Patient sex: M
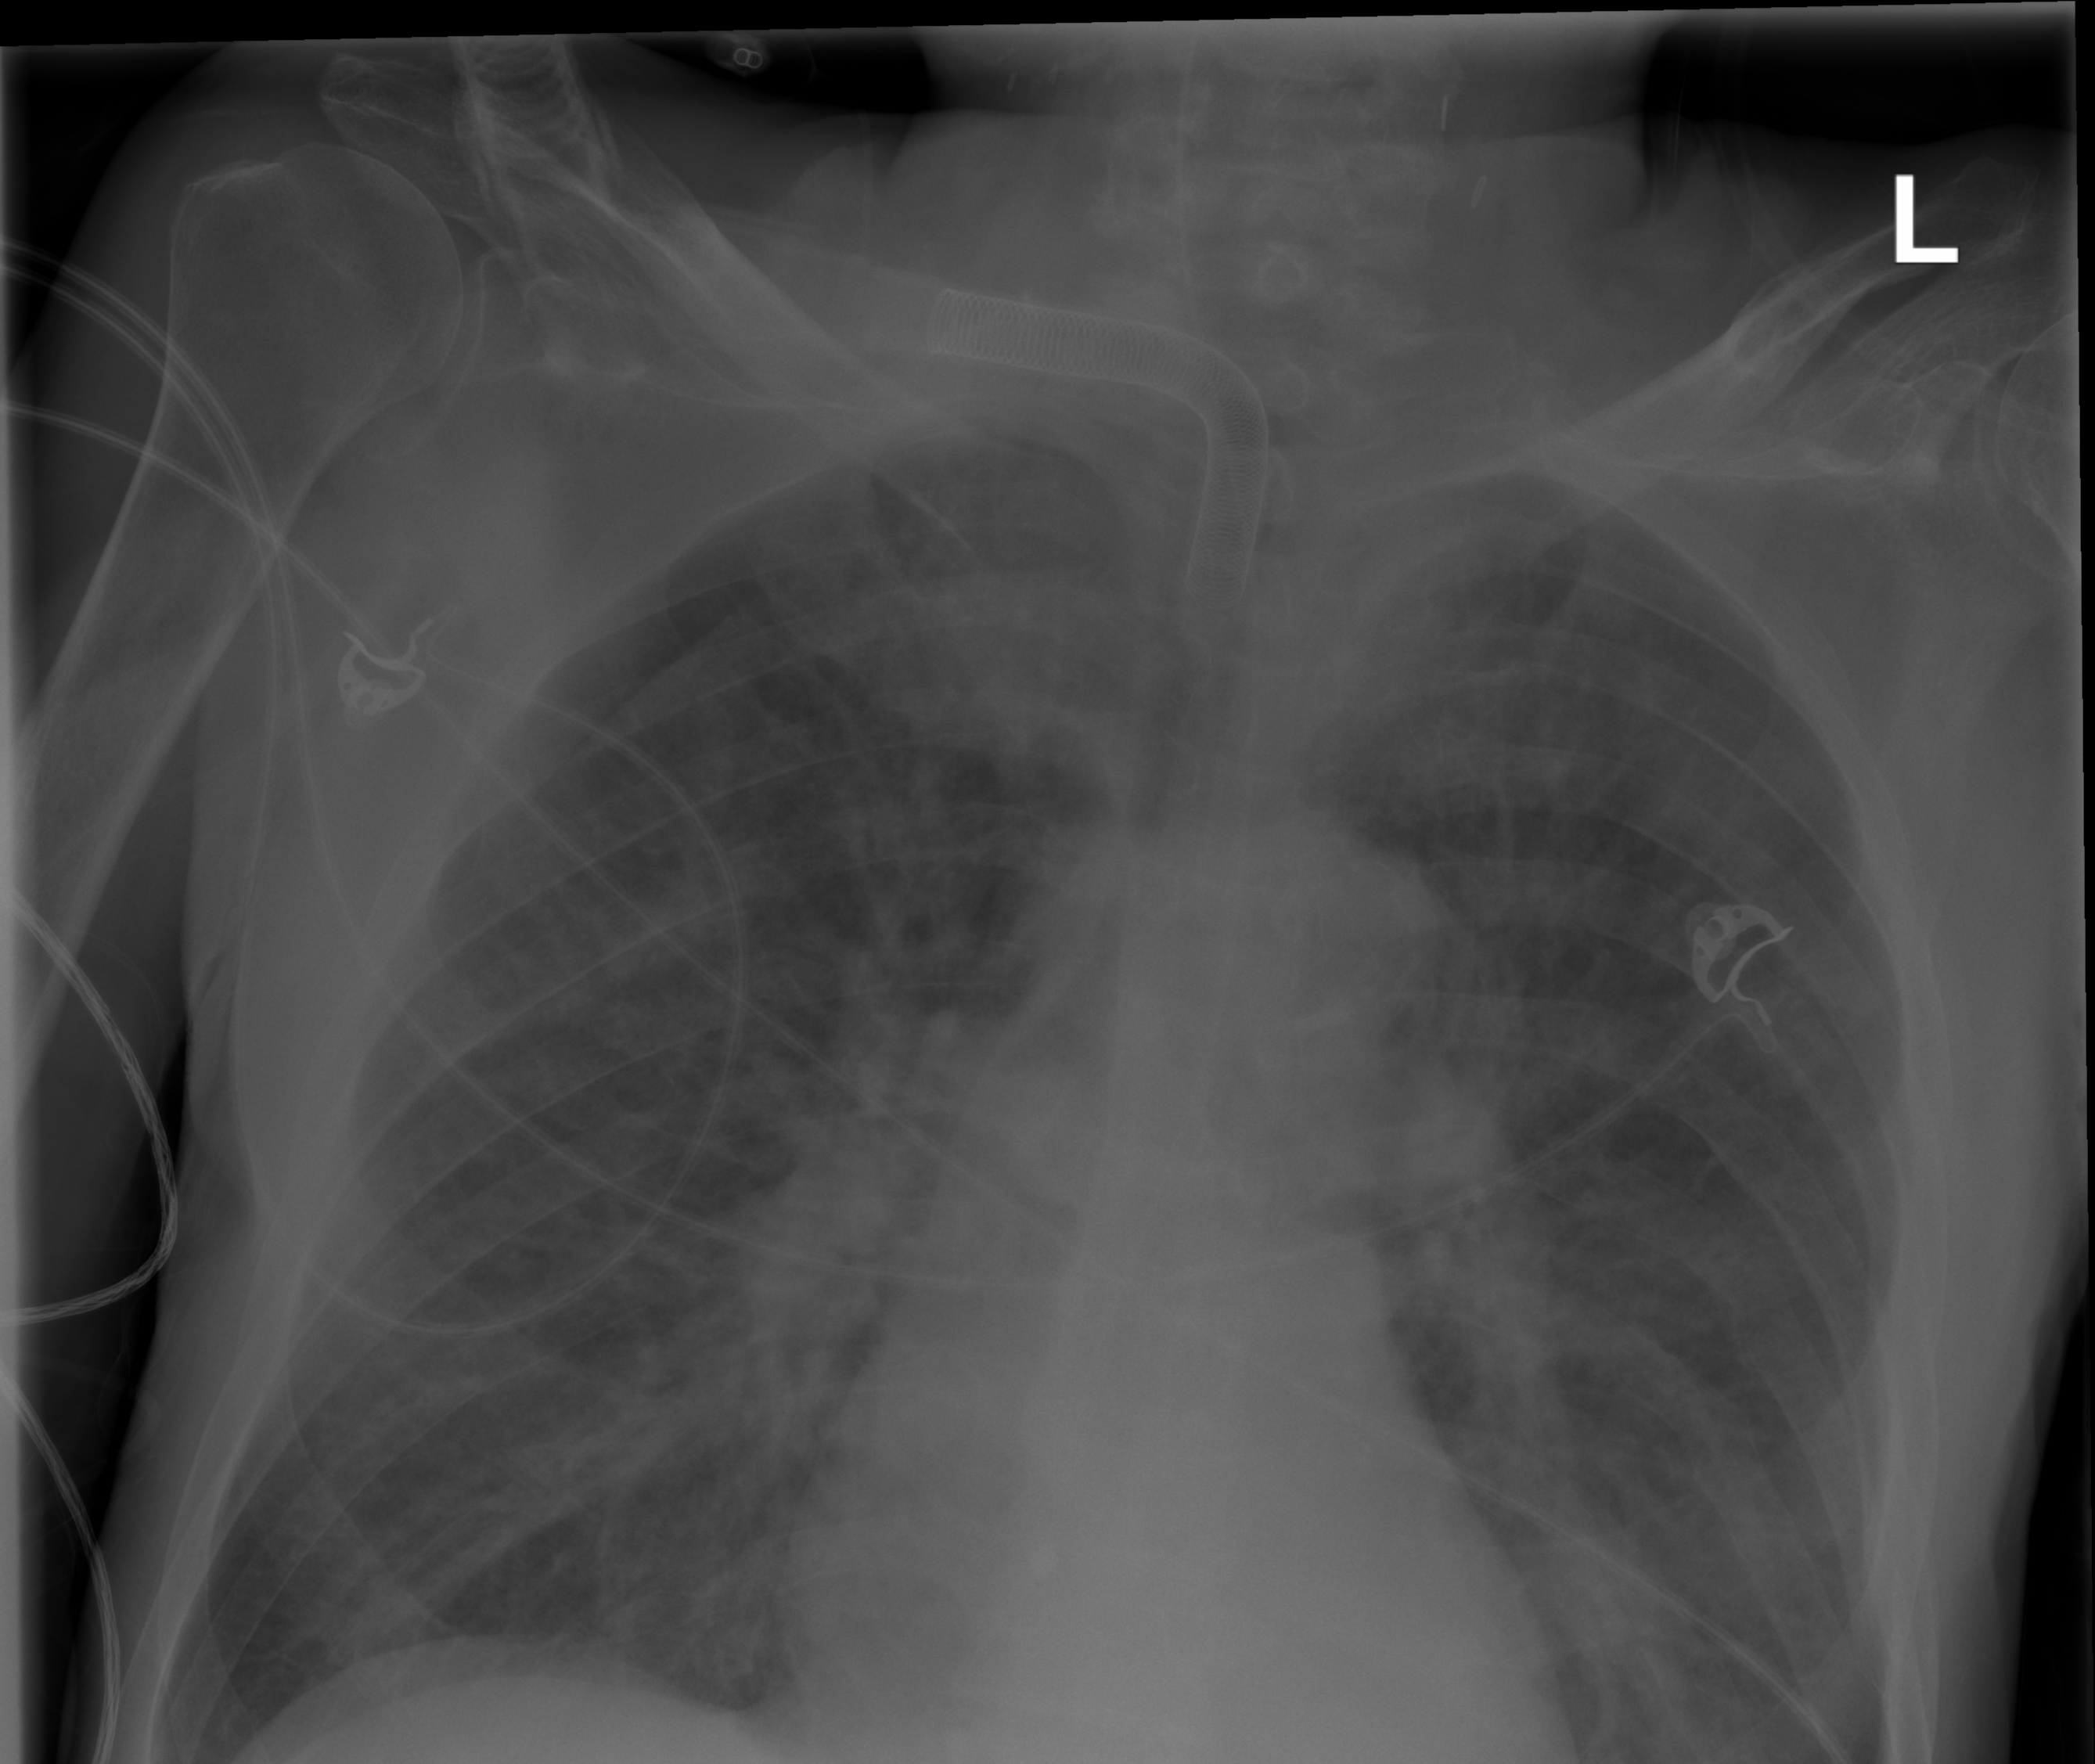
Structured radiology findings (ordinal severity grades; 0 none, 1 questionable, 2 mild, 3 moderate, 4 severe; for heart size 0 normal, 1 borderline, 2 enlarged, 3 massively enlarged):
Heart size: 0
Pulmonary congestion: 2
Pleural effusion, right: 0
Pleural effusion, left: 2
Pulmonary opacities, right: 2
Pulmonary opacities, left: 2
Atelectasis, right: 0
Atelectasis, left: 0